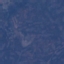
Land use / land cover class: HerbaceousVegetation